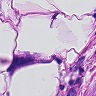
Metastatic tissue present: yes